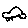
Label: car